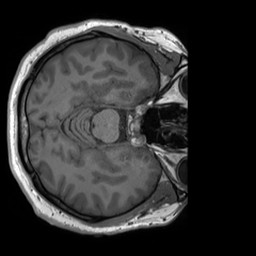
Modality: T1w
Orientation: axial
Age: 32
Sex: male
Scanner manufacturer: siemens
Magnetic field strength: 3 T
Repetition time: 1.8 s
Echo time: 0.00232 s